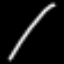
Label: line